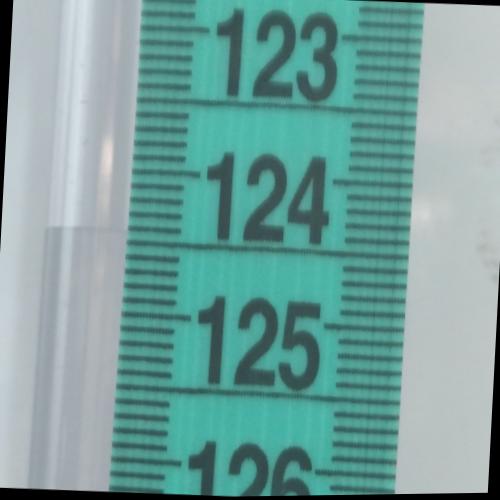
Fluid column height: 124.4 cm